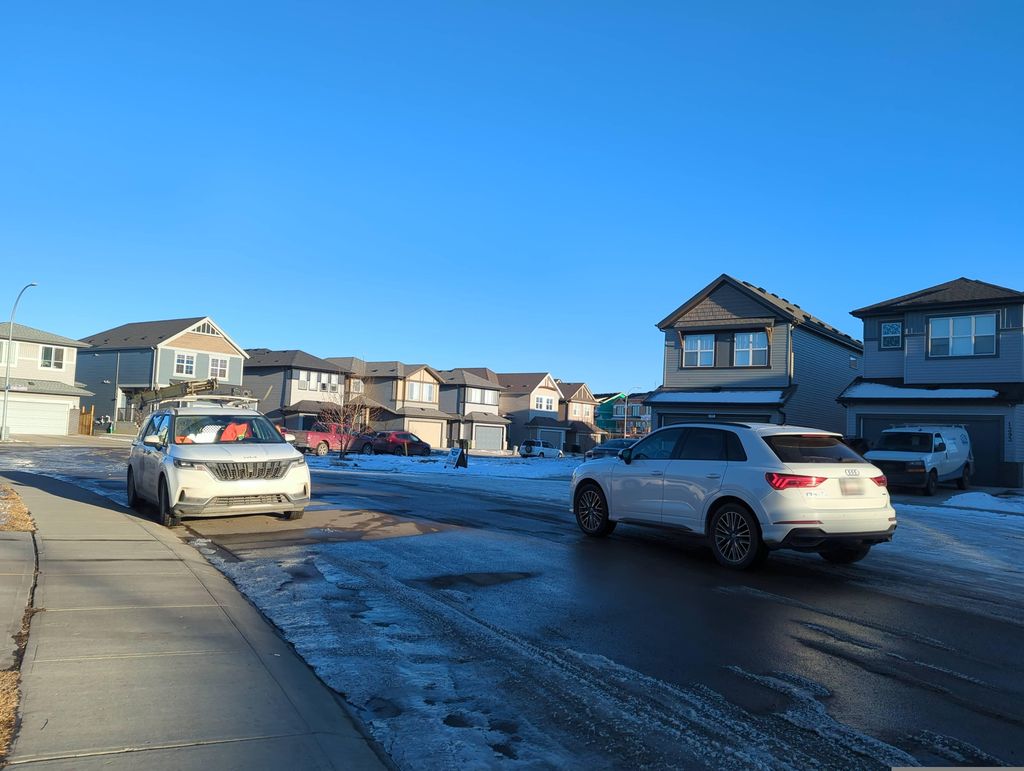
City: edmonton